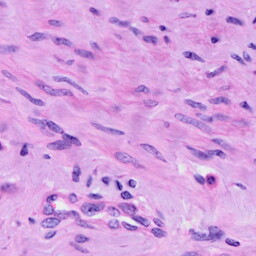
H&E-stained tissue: Cervix